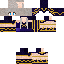
A female human skin with medium skin, wearing blonde long hair dressed in a blue hoodie and brown pants, featuring a closed mouth.